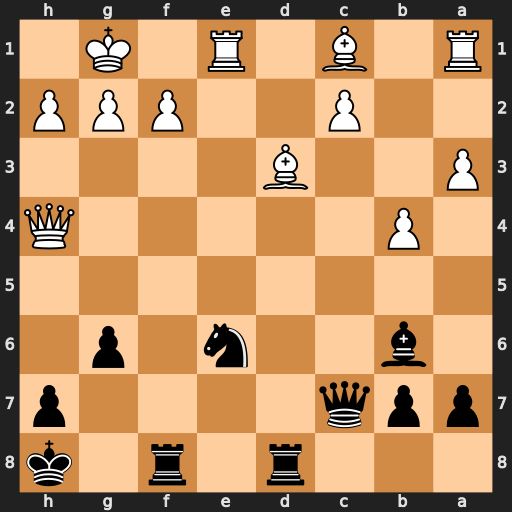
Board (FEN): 3r1r1k/ppq4p/1b2n1p1/8/1P5Q/P2B4/2P2PPP/R1B1R1K1
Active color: b
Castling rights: -
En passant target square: -
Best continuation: Bxf2+ Qxf2 Rxf2